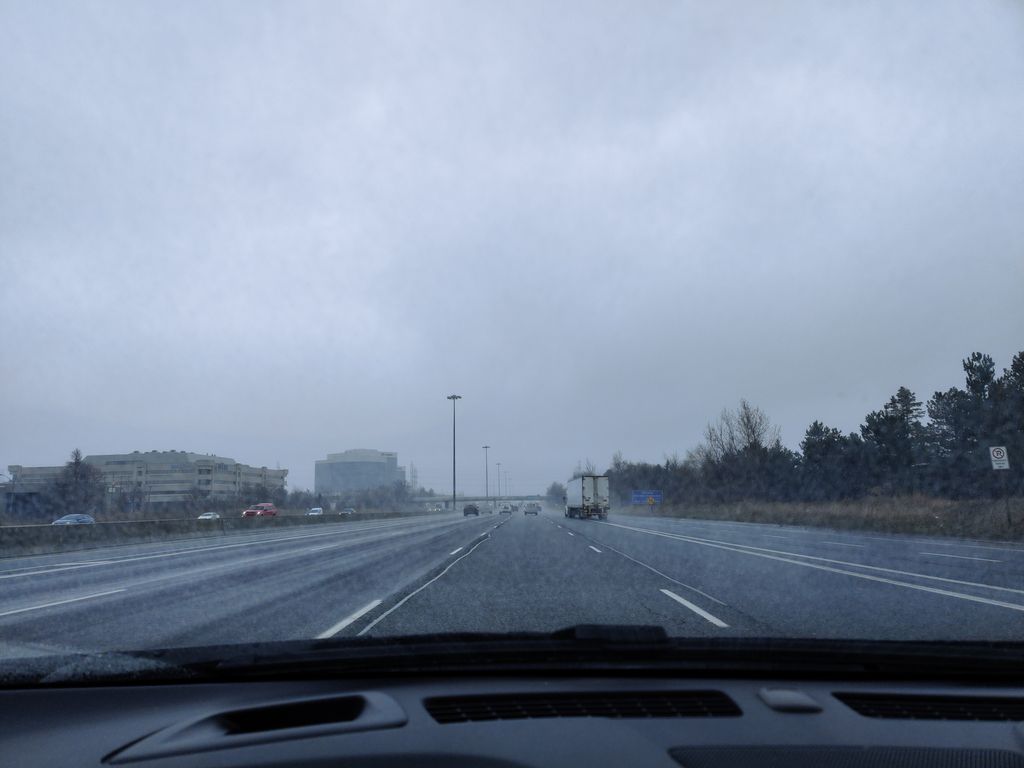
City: toronto